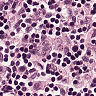
Metastatic tissue present: no